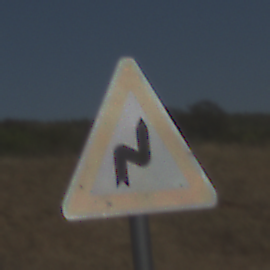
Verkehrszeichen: DoppelkurveRechts
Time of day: Midday
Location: Outdoor (RoadRail)
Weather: Clear
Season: Summer
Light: Natural